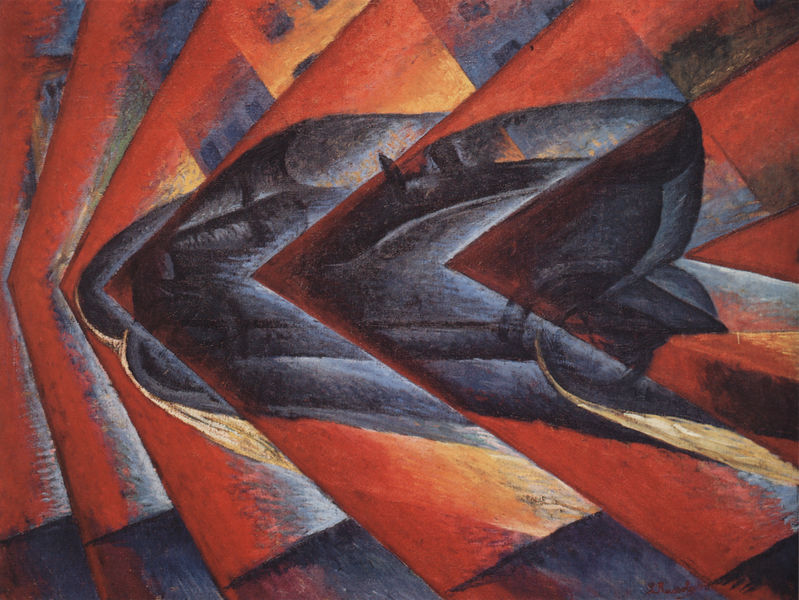
Titel: Dinamismo di un'automobile
Künstler: Luigi Russolo
Standort: Paris
Institution: Musée National d'Art Moderne
Schlagwörter: baum, blau, körper, schatten, wasser, dreieck, gelb, kubismus, kubistisch, bewegung, fenster, grau, hell, schwarz, weiss, haus, rot, tier, expressionismus, muster, felder, häuser, ohren, schnell, ornage, farbig, fassaden, studie, moderne, abstrakt, modern, farbe, formen, schichten, auto, blue, red, grey, yellow, streifen, futurismus, maschine, links, klassische moderne, ecken, geometrisch, zacken, dreiecke, line, geschwindigkeit, pfeile, schnelligkeit, teilung, winkel, franz marc, marc, keil, lagen, abstract, black, forme, lines, klassische modern, pigs, schweine, drawing, apstract